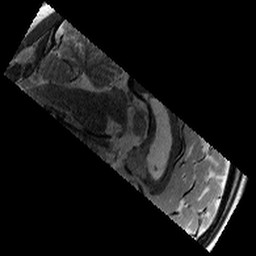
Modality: T2w
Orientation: sagittal
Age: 13
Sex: male
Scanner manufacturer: siemens
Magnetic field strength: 3 T
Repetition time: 8.46 s
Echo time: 0.067 s